Question:
So I have this dial image I'm using for a PyQt widget. Right now, as you can see, the gradient indicator, the arc of green-yellow-red is static and is part of the image.
I want to create this dynamically, so that based on some ranges, the color can be determined. For example, instead of equal parts green and red, I might want about 60 degrees worth of it to be red and the rest green and yellow. For this, I shall specify some range (eg. 0-90 degrees worth should be green etc).
Any ideas on how I can draw such a CURVED color gradient?
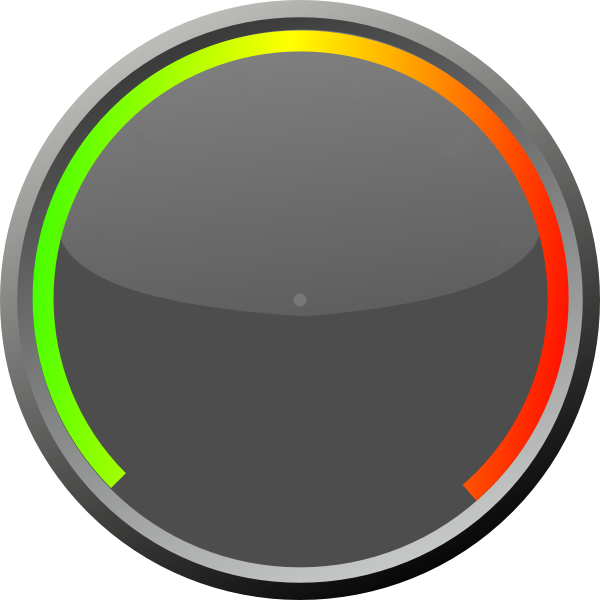
Answer: To accomplish this, one way is to create a widget and do a custom paintEvent. You will build up this result with a couple elements:
1. Draw the static pixmap of the gauge background
2. Draw a pie shape with a gradient
3. Re-fill the center with the original image to cut it back out again
You will need to cache the pixmap once in the init so you don't keep creating it from disk. Then you can give the widget a method to set the value from '0.0 - 1.0'.
'''
class GaugeWidget(QtGui.QWidget):
def __init__(self, initialValue=0, *args, **kwargs):
super(GaugeWidget, self).__init__(*args, **kwargs)
self._bg = QtGui.QPixmap("bg.png")
self.setValue(initialValue)
def setValue(self, val):
val = float(min(max(val, 0), 1))
self._value = -270 * val
self.update()
def paintEvent(self, event):
painter = QtGui.QPainter(self)
painter.setRenderHint(painter.Antialiasing)
rect = event.rect()
gauge_rect = QtCore.QRect(rect)
size = gauge_rect.size()
pos = gauge_rect.center()
gauge_rect.moveCenter( QtCore.QPoint(pos.x()-size.width(), pos.y()-size.height()) )
gauge_rect.setSize(size*.9)
gauge_rect.moveCenter(pos)
refill_rect = QtCore.QRect(gauge_rect)
size = refill_rect.size()
pos = refill_rect.center()
refill_rect.moveCenter( QtCore.QPoint(pos.x()-size.width(), pos.y()-size.height()) )
# smaller than .9 == thicker gauge
refill_rect.setSize(size*.9)
refill_rect.moveCenter(pos)
painter.setPen(QtCore.Qt.NoPen)
painter.drawPixmap(rect, self._bg)
painter.save()
grad = QtGui.QConicalGradient(QtCore.QPointF(gauge_rect.center()), 270.0)
grad.setColorAt(.75, QtCore.Qt.green)
grad.setColorAt(.5, QtCore.Qt.yellow)
grad.setColorAt(.25, QtCore.Qt.red)
painter.setBrush(grad)
painter.drawPie(gauge_rect, 225.0*16, self._value*16)
painter.restore()
painter.setBrush(QtGui.QBrush(self._bg.scaled(rect.size())))
painter.drawEllipse(refill_rect)
super(GaugeWidget,self).paintEvent(event)
'''

You can expand on this widget even more by exposing a way to set the colors and also maybe even changing the start and end ranges. They would be attributes that the paintEvent would reference, just like the value attribute it is using now.
You can also adjust the color stop values to change the balance of the ranges.
Make sure to have the paintEvent do as little processing as possible.